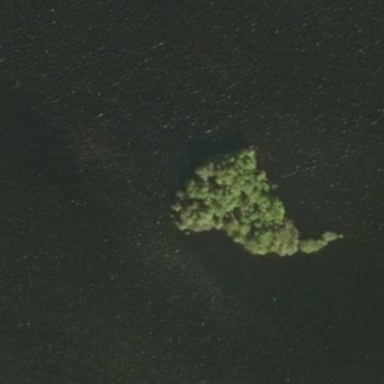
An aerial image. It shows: Island.